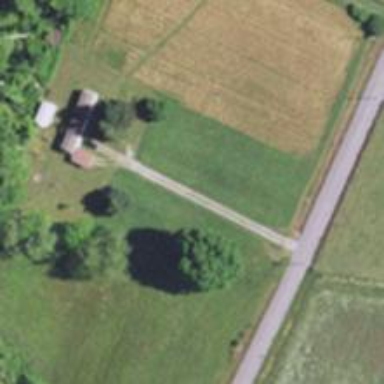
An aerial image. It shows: Driveway.